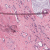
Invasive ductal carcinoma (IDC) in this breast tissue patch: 0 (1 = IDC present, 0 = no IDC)